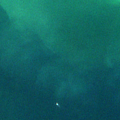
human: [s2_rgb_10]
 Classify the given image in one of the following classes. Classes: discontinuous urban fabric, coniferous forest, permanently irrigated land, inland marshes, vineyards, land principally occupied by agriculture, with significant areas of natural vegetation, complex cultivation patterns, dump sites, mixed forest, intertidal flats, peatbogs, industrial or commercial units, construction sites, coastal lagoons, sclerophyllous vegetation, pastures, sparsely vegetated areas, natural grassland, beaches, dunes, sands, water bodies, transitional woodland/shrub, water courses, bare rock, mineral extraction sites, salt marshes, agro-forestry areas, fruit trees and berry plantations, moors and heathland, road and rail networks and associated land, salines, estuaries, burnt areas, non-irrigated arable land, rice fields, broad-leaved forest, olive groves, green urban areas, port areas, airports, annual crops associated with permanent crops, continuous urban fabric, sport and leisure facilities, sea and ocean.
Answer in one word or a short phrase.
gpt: sea and ocean